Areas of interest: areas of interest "Peng Ji Liantang Industrial Park Building 702"
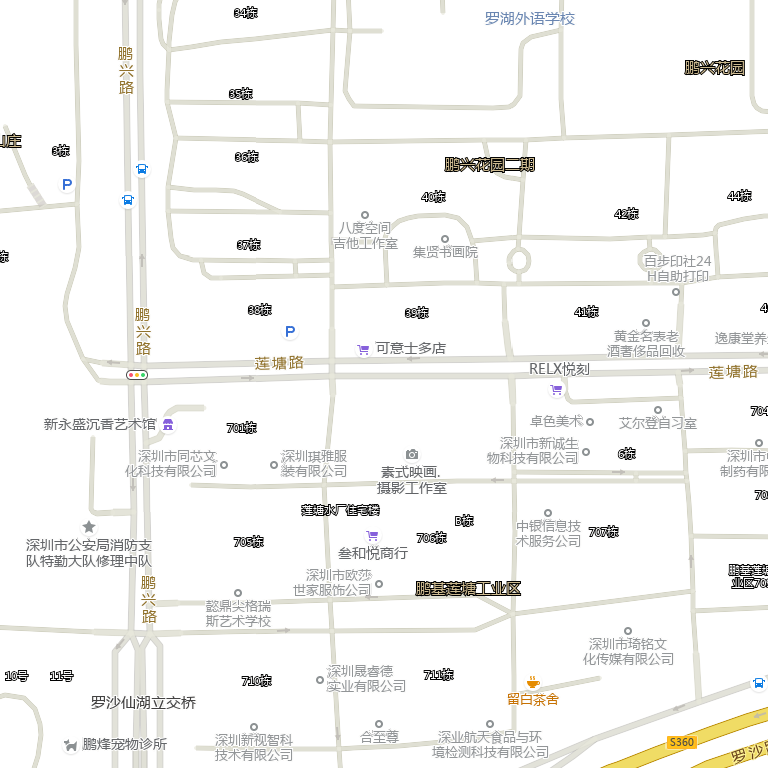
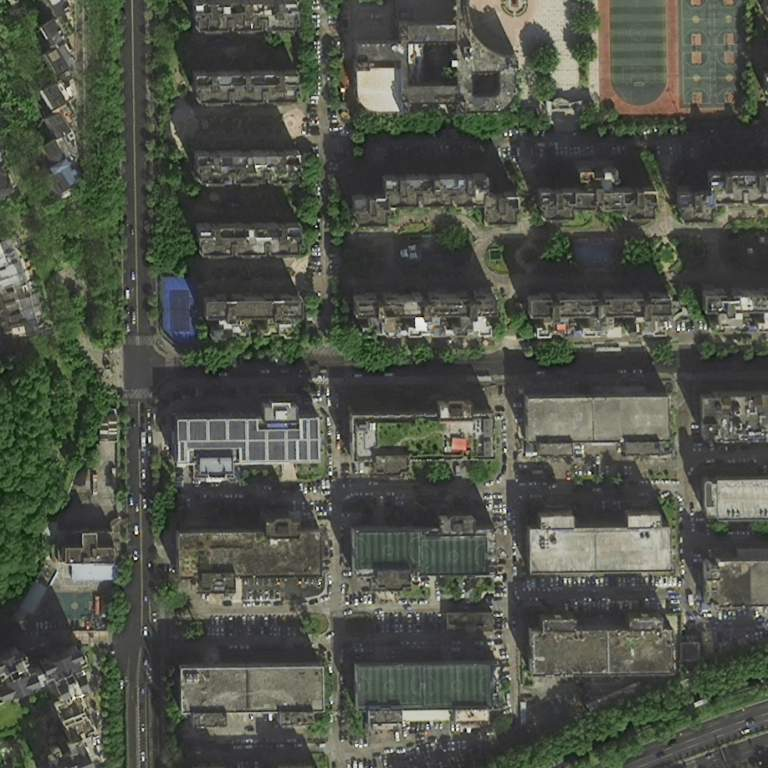